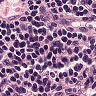
Metastatic tissue present: no